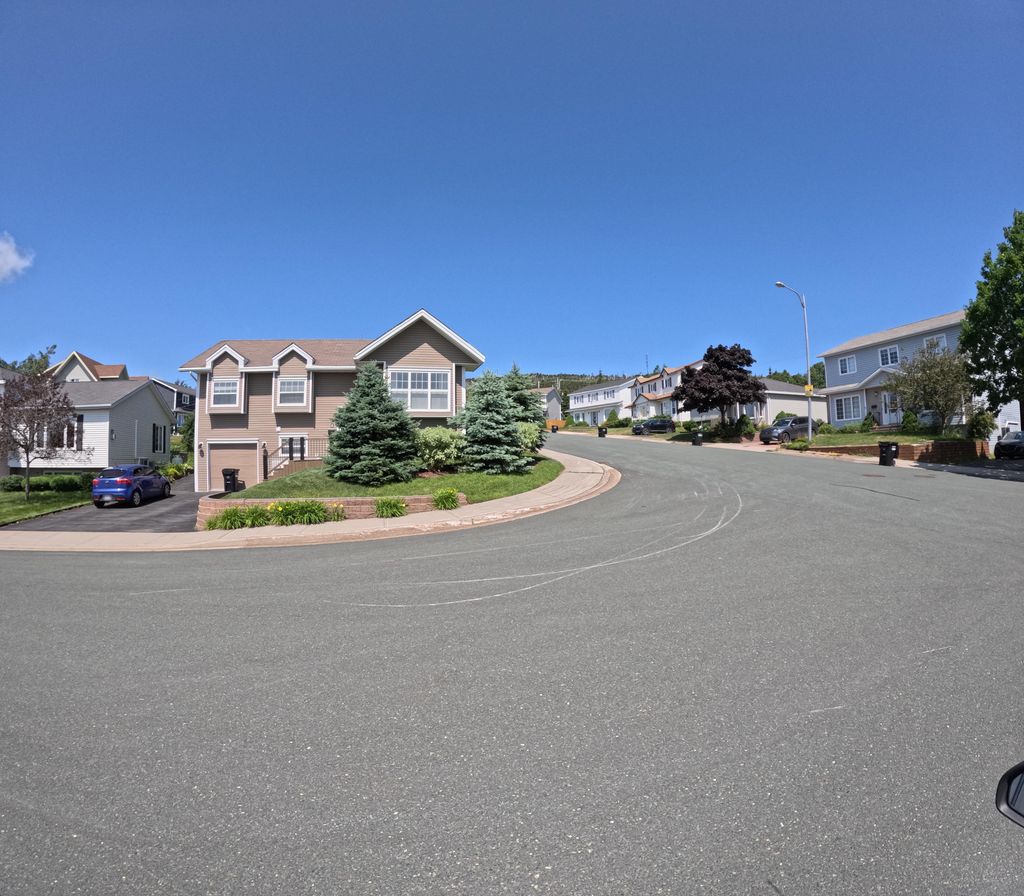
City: st_johns